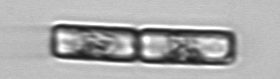
Label: Guinardia_delicatula